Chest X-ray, AP view. Patient: 50 years old, sex M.
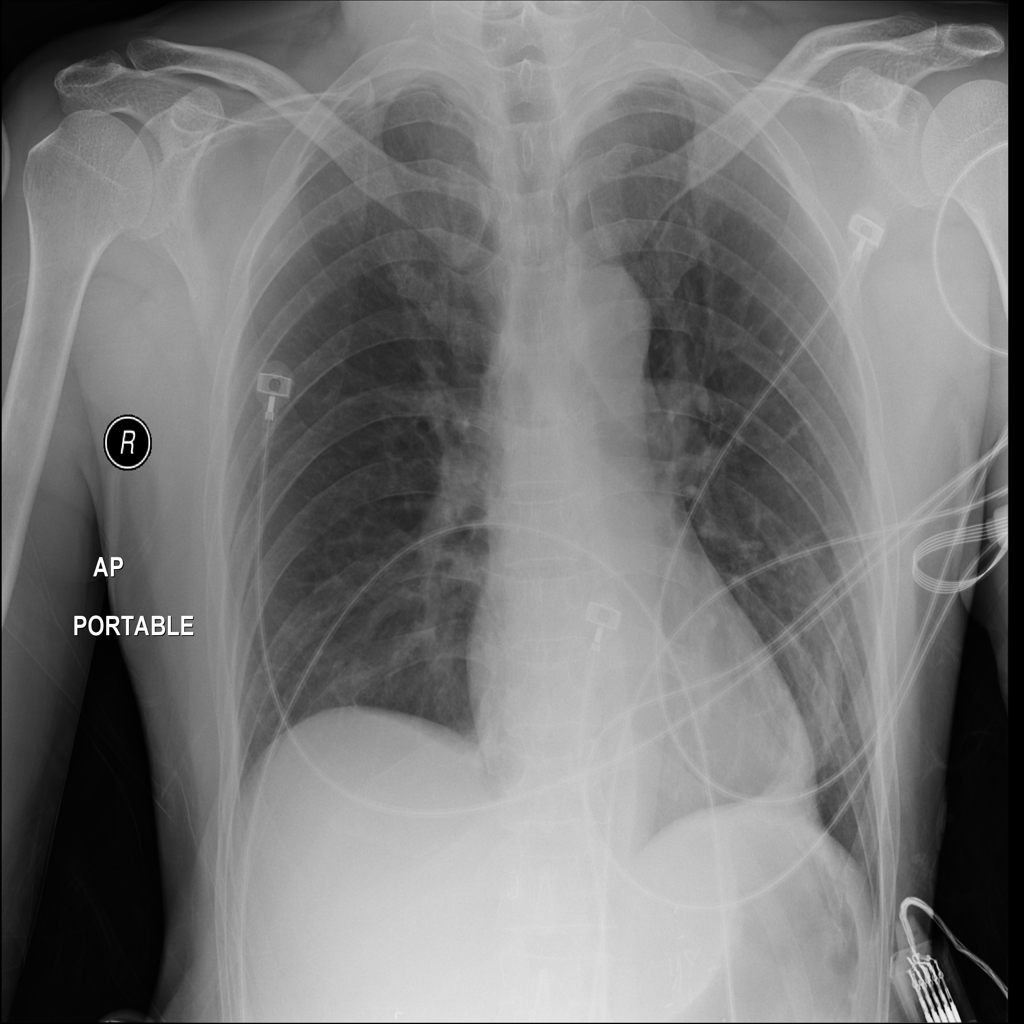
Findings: Pneumothorax